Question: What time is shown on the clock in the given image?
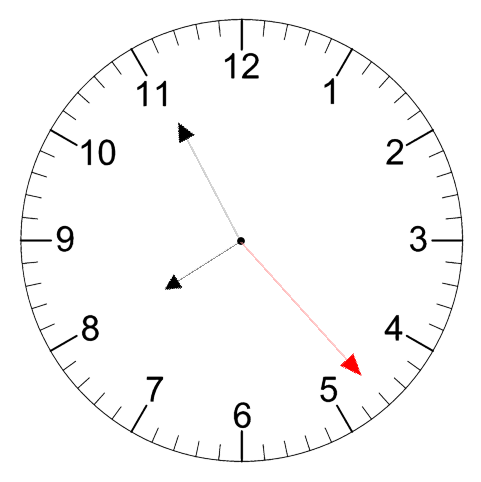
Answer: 07:55:23